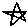
Label: star